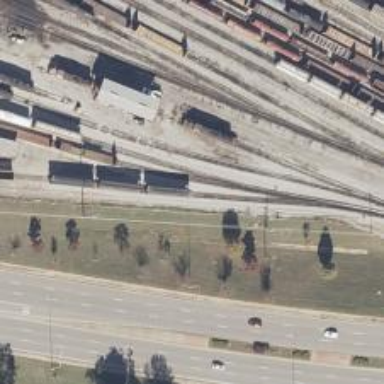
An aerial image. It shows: Railway yard used for servicing trains.